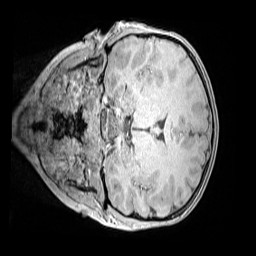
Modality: MP2RAGE
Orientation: coronal
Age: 9
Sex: female
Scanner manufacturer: siemens
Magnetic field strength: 3 T
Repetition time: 4 s
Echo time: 0.00299 s